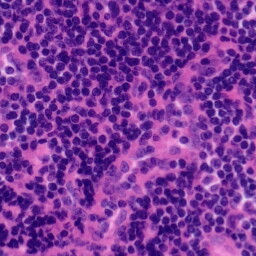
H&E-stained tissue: Tonsil